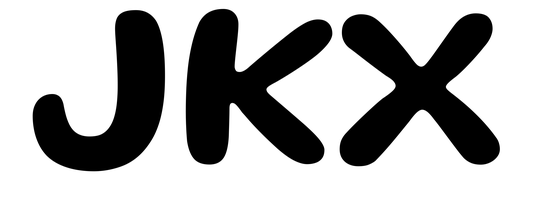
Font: Gluten_Medium